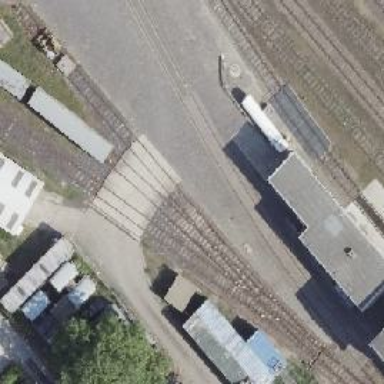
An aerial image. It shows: Railway level crossing.